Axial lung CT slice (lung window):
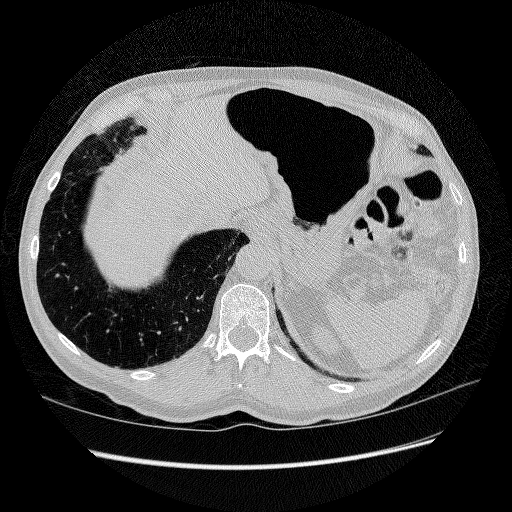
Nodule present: no